Question: Please let me know if this is an inappropriate question. I feel it is a little broad.
I am fairly new to Django and coding an app for educational purposes.
What I am trying to achieve is to allow users to upload a CSV and then populate a model by specifying that datatype that is in each column of the CSV.
I'm fine with the first half (users can upload csv which are then processed into a PropertyQuery model but currently they would need to download a template CSV file and ensure they conform to it. I'd like them to be able to upload any CSV and then specify the column's data.
I don't need a step by step explanation on how to achieve this but after spending a fair chunk of time searching I could use a pointer.
I hope that my flowchart below explains it better.
Many thanks.

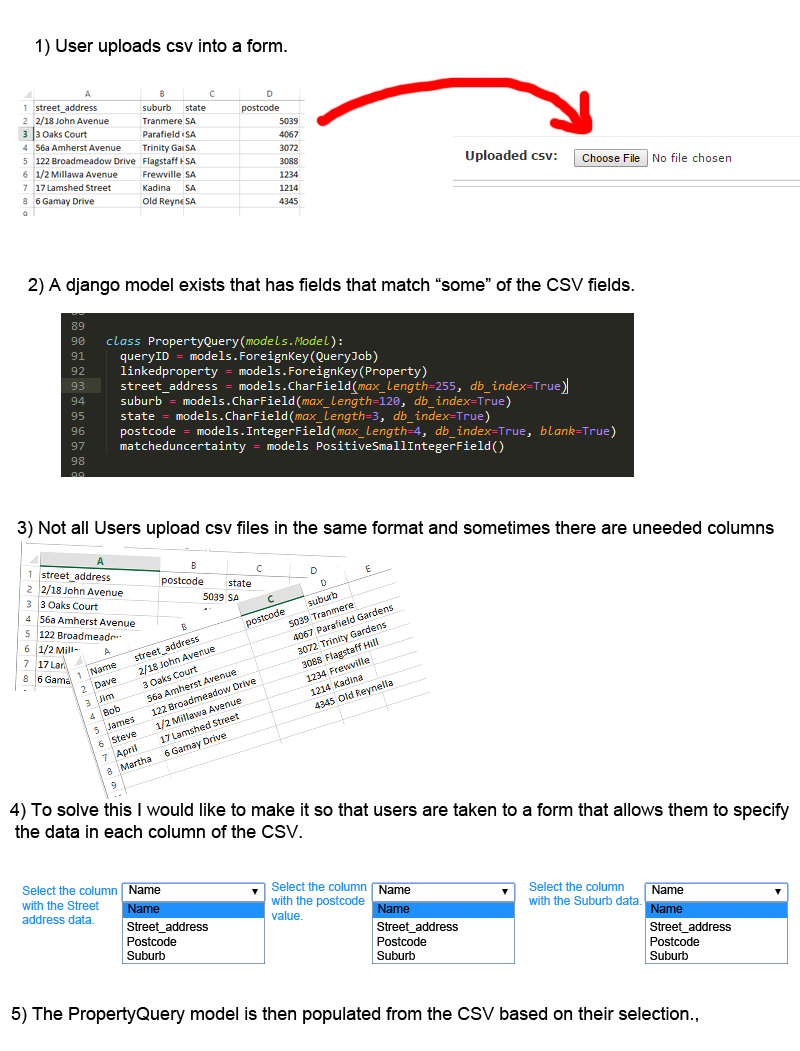
Answer: This was far too broad to answer but I'm posting the solution I'm currently implementing in case anyone else comes across this.
I have two models in the back end.
The first model has a JSONmodelfield (<URL>
I will use jquery and papa parse(<URL> the json is processed using the values in the intfields to populate a second model.
The second model just has 4 charfields for the street address, suburb, state, postcode